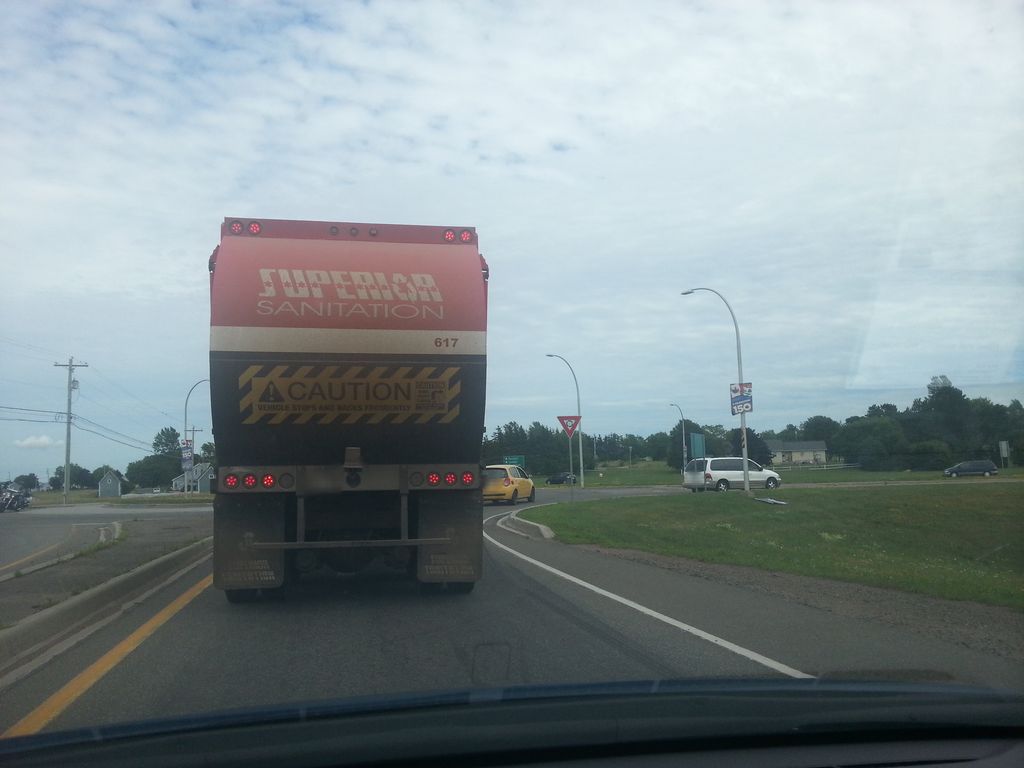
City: charlottetown